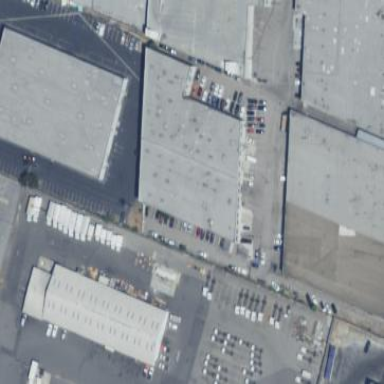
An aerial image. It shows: Industrial building.